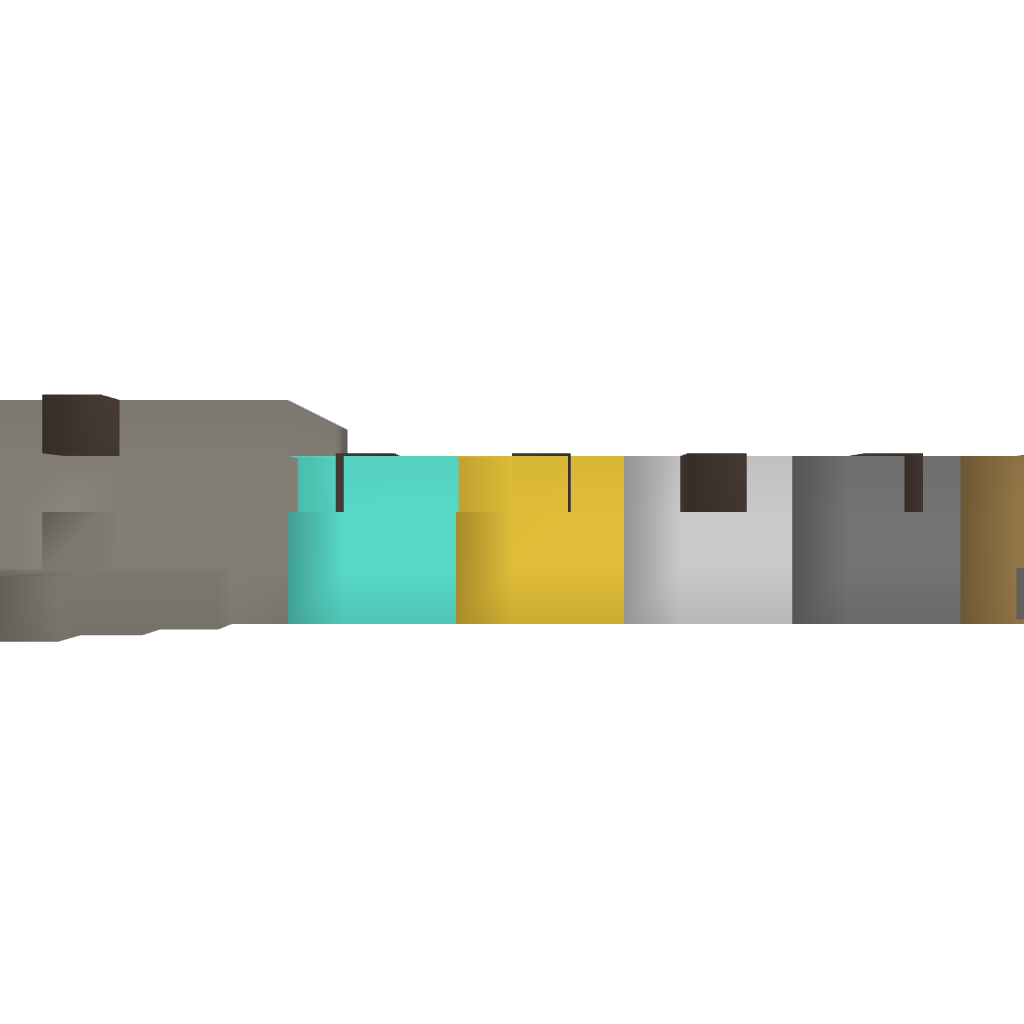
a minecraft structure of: Updated "Updated XP Shop"